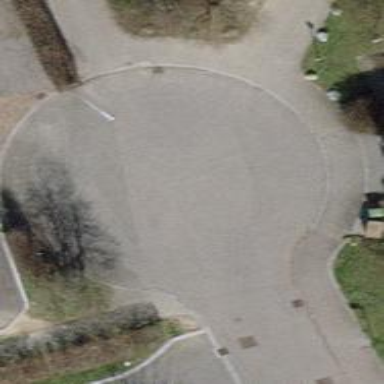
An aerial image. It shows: Turning loop on the road.